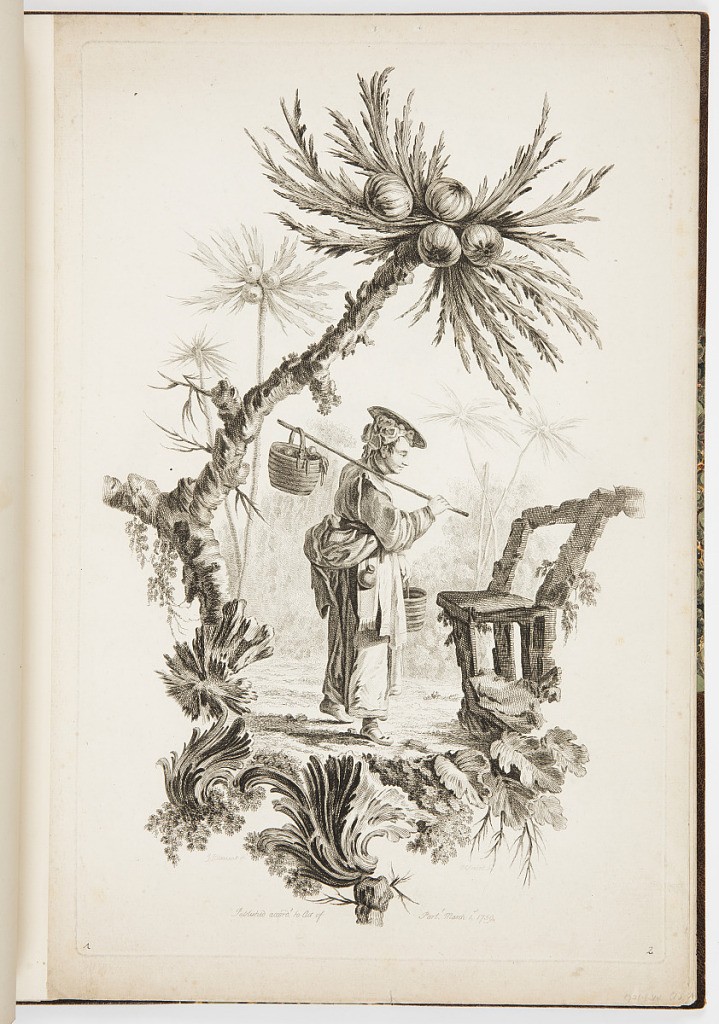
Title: Figure with Buckets
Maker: Jean-Baptiste Pillement, French, 1728–1808
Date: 1759
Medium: Etching on laid paper
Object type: Bound print
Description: A chinoiserie-style print from a series of allegorical representations of the twelve months of the year. A figure stands in profile, holding two buckets, one is hanging from the end of a stick. The figure stands in a landscape, framed by a tree, rocks and foliage with rococo-style acanthus leaves framing the scene below. The plate is numbered and signed.